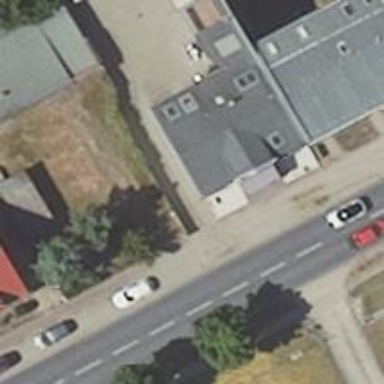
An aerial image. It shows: Beauty shop.